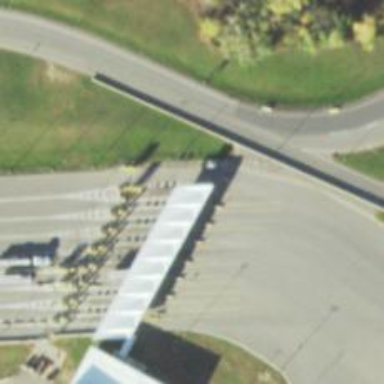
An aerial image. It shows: Border control barrier.